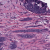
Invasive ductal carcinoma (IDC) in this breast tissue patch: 0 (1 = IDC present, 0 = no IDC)